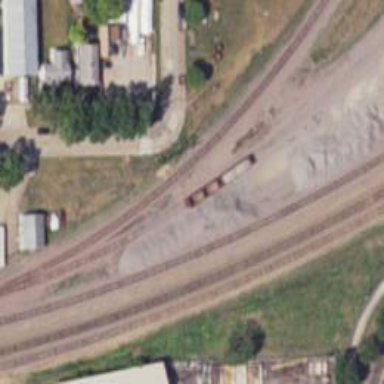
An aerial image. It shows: Railway siding for service.